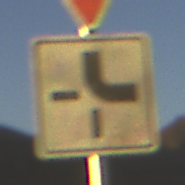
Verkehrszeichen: VerlaufVorfahrtsstrasse4
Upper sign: VorfahrtGewaehren
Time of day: SunriseSunset
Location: Outdoor (Nature)
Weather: Clear
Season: NotSpecified
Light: Natural